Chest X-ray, PA view. Patient: 51 years old, sex F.
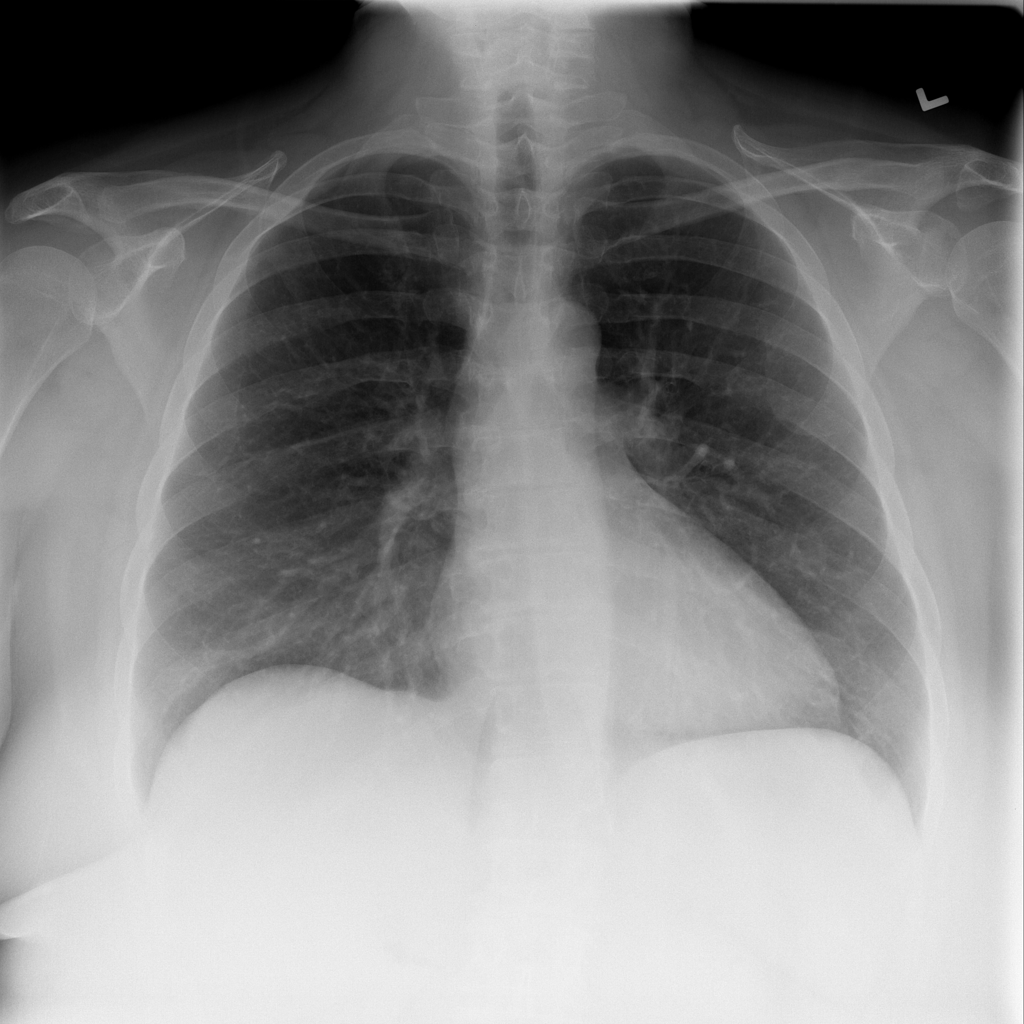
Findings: Cardiomegaly, Effusion